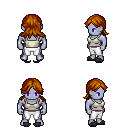
a pixel art fantasy rpg character, male body template, dark elf, purple skin, white pirate shirt, white pants, brunette loose hair, gray slippers, four views (front, back, left, right), 2x2 character sprite sheet, small pixel art, hard edges, no anti-aliasing